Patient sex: M
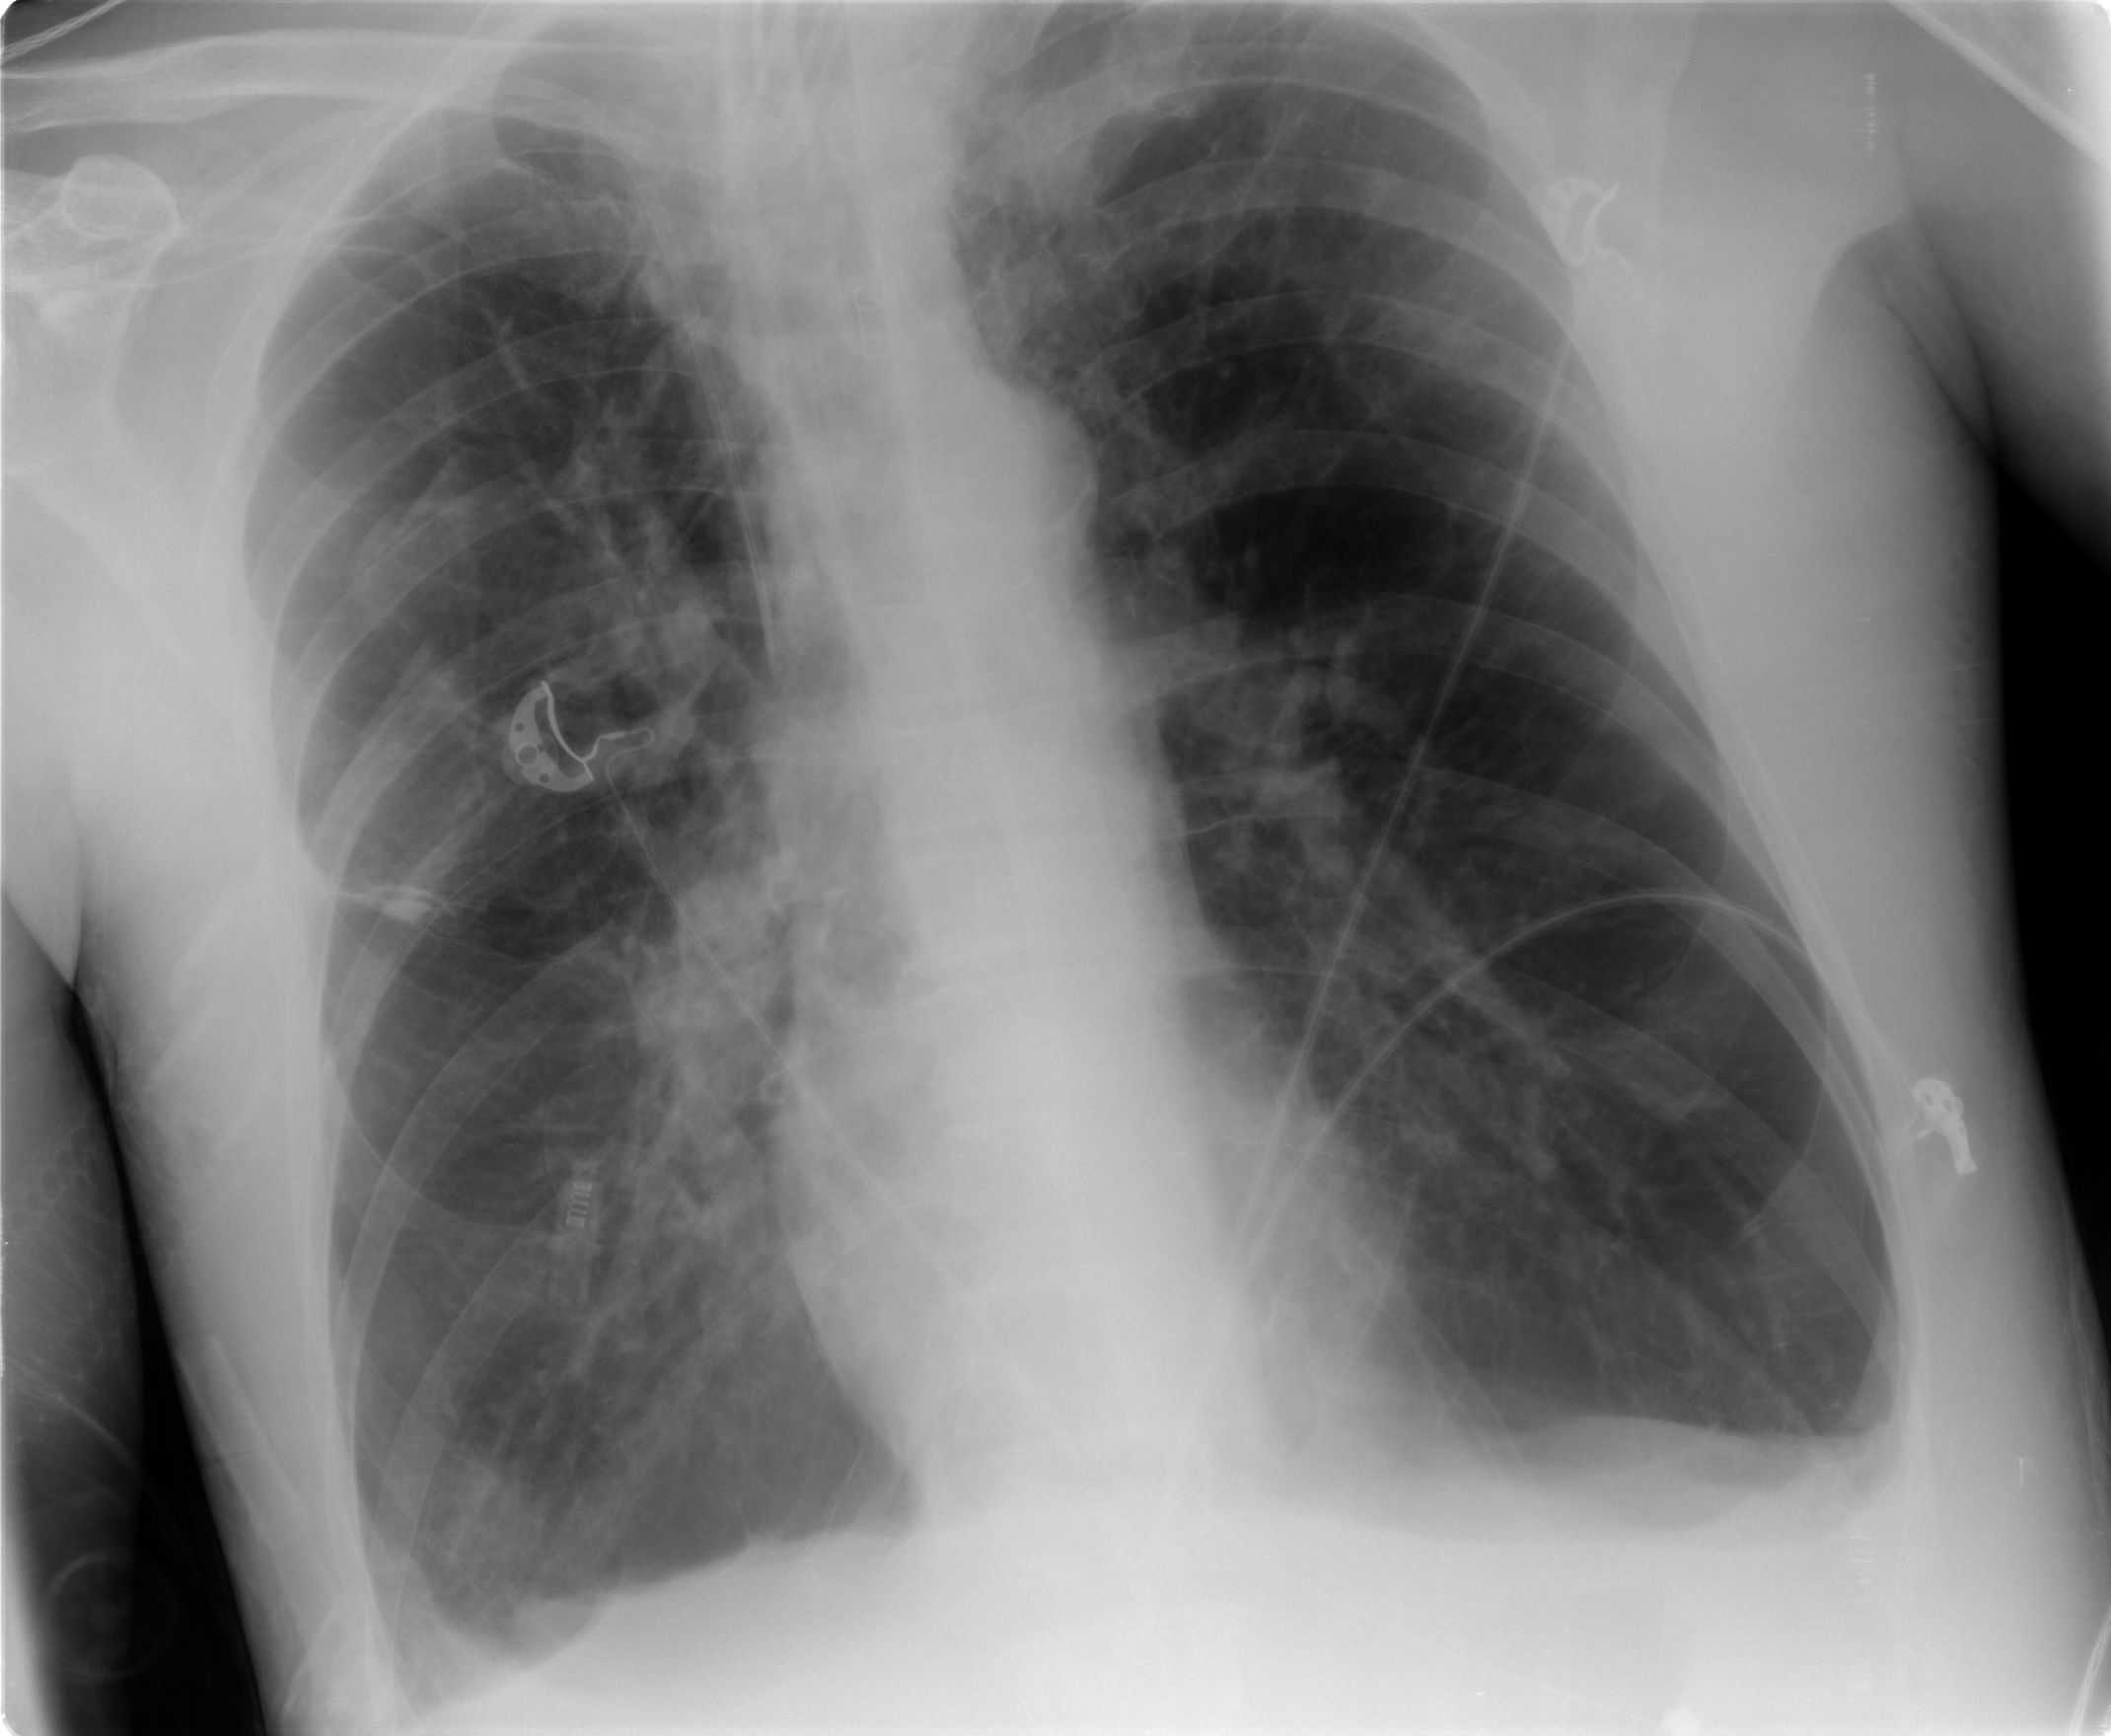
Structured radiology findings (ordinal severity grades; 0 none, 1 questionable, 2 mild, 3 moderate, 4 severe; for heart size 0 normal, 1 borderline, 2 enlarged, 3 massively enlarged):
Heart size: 0
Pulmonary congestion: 0
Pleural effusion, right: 1
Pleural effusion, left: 1
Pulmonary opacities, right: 0
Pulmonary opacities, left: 0
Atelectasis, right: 2
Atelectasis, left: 0